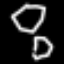
Label: octagon